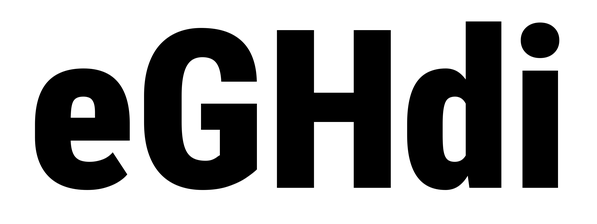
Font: Roboto_Condensed_Black